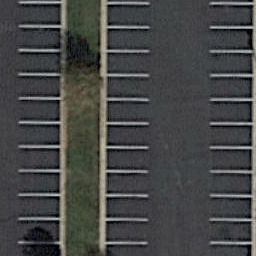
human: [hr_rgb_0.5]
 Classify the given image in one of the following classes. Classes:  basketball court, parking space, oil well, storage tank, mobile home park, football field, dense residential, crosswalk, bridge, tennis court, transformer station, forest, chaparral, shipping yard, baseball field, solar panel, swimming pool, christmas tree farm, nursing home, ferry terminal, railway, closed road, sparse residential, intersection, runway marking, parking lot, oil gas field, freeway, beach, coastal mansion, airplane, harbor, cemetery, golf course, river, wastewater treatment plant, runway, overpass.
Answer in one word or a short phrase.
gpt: parking space